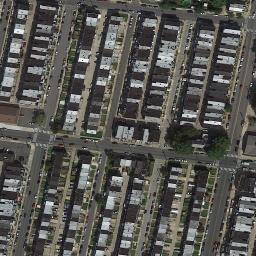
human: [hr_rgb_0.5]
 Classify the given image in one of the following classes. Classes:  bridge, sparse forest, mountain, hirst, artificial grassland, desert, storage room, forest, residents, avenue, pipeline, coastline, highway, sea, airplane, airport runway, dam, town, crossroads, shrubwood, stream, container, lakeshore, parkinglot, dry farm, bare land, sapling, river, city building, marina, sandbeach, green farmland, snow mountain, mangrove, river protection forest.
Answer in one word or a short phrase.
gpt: town